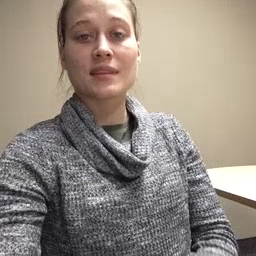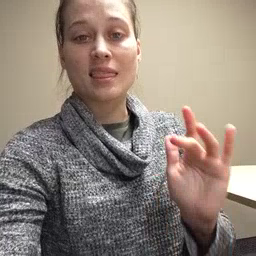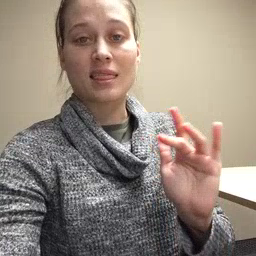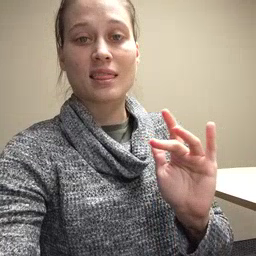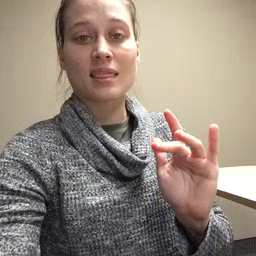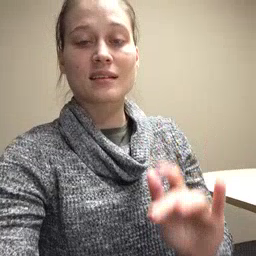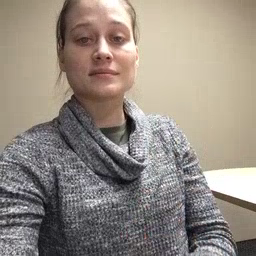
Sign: yucky